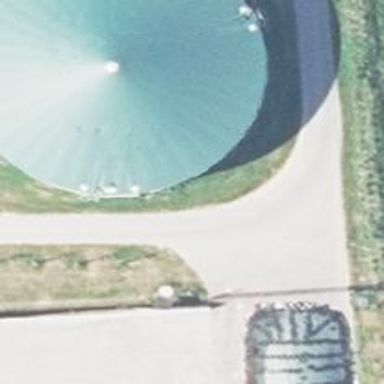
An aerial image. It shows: Covered reservoir with round-shaped roof. It is man-made structure used as digester for power generation.